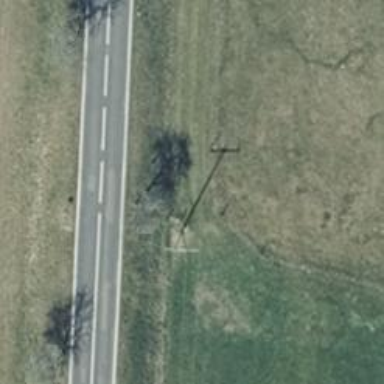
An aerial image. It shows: Minor power line.